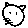
Label: cat